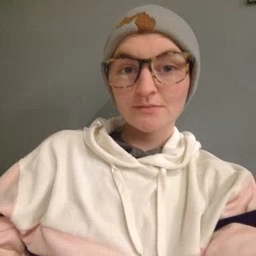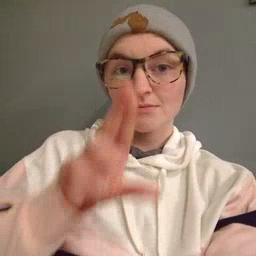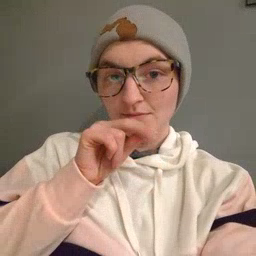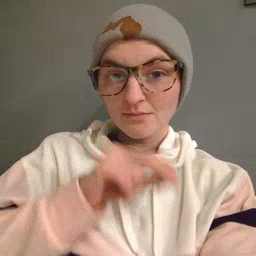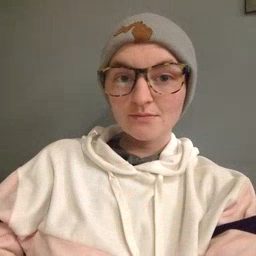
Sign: duck